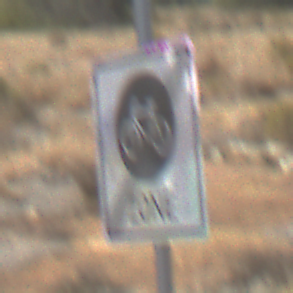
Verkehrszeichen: EndeFahrradzone
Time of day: Midday
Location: Outdoor (Nature)
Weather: PartlyCloudy
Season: NotSpecified
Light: Natural